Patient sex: M
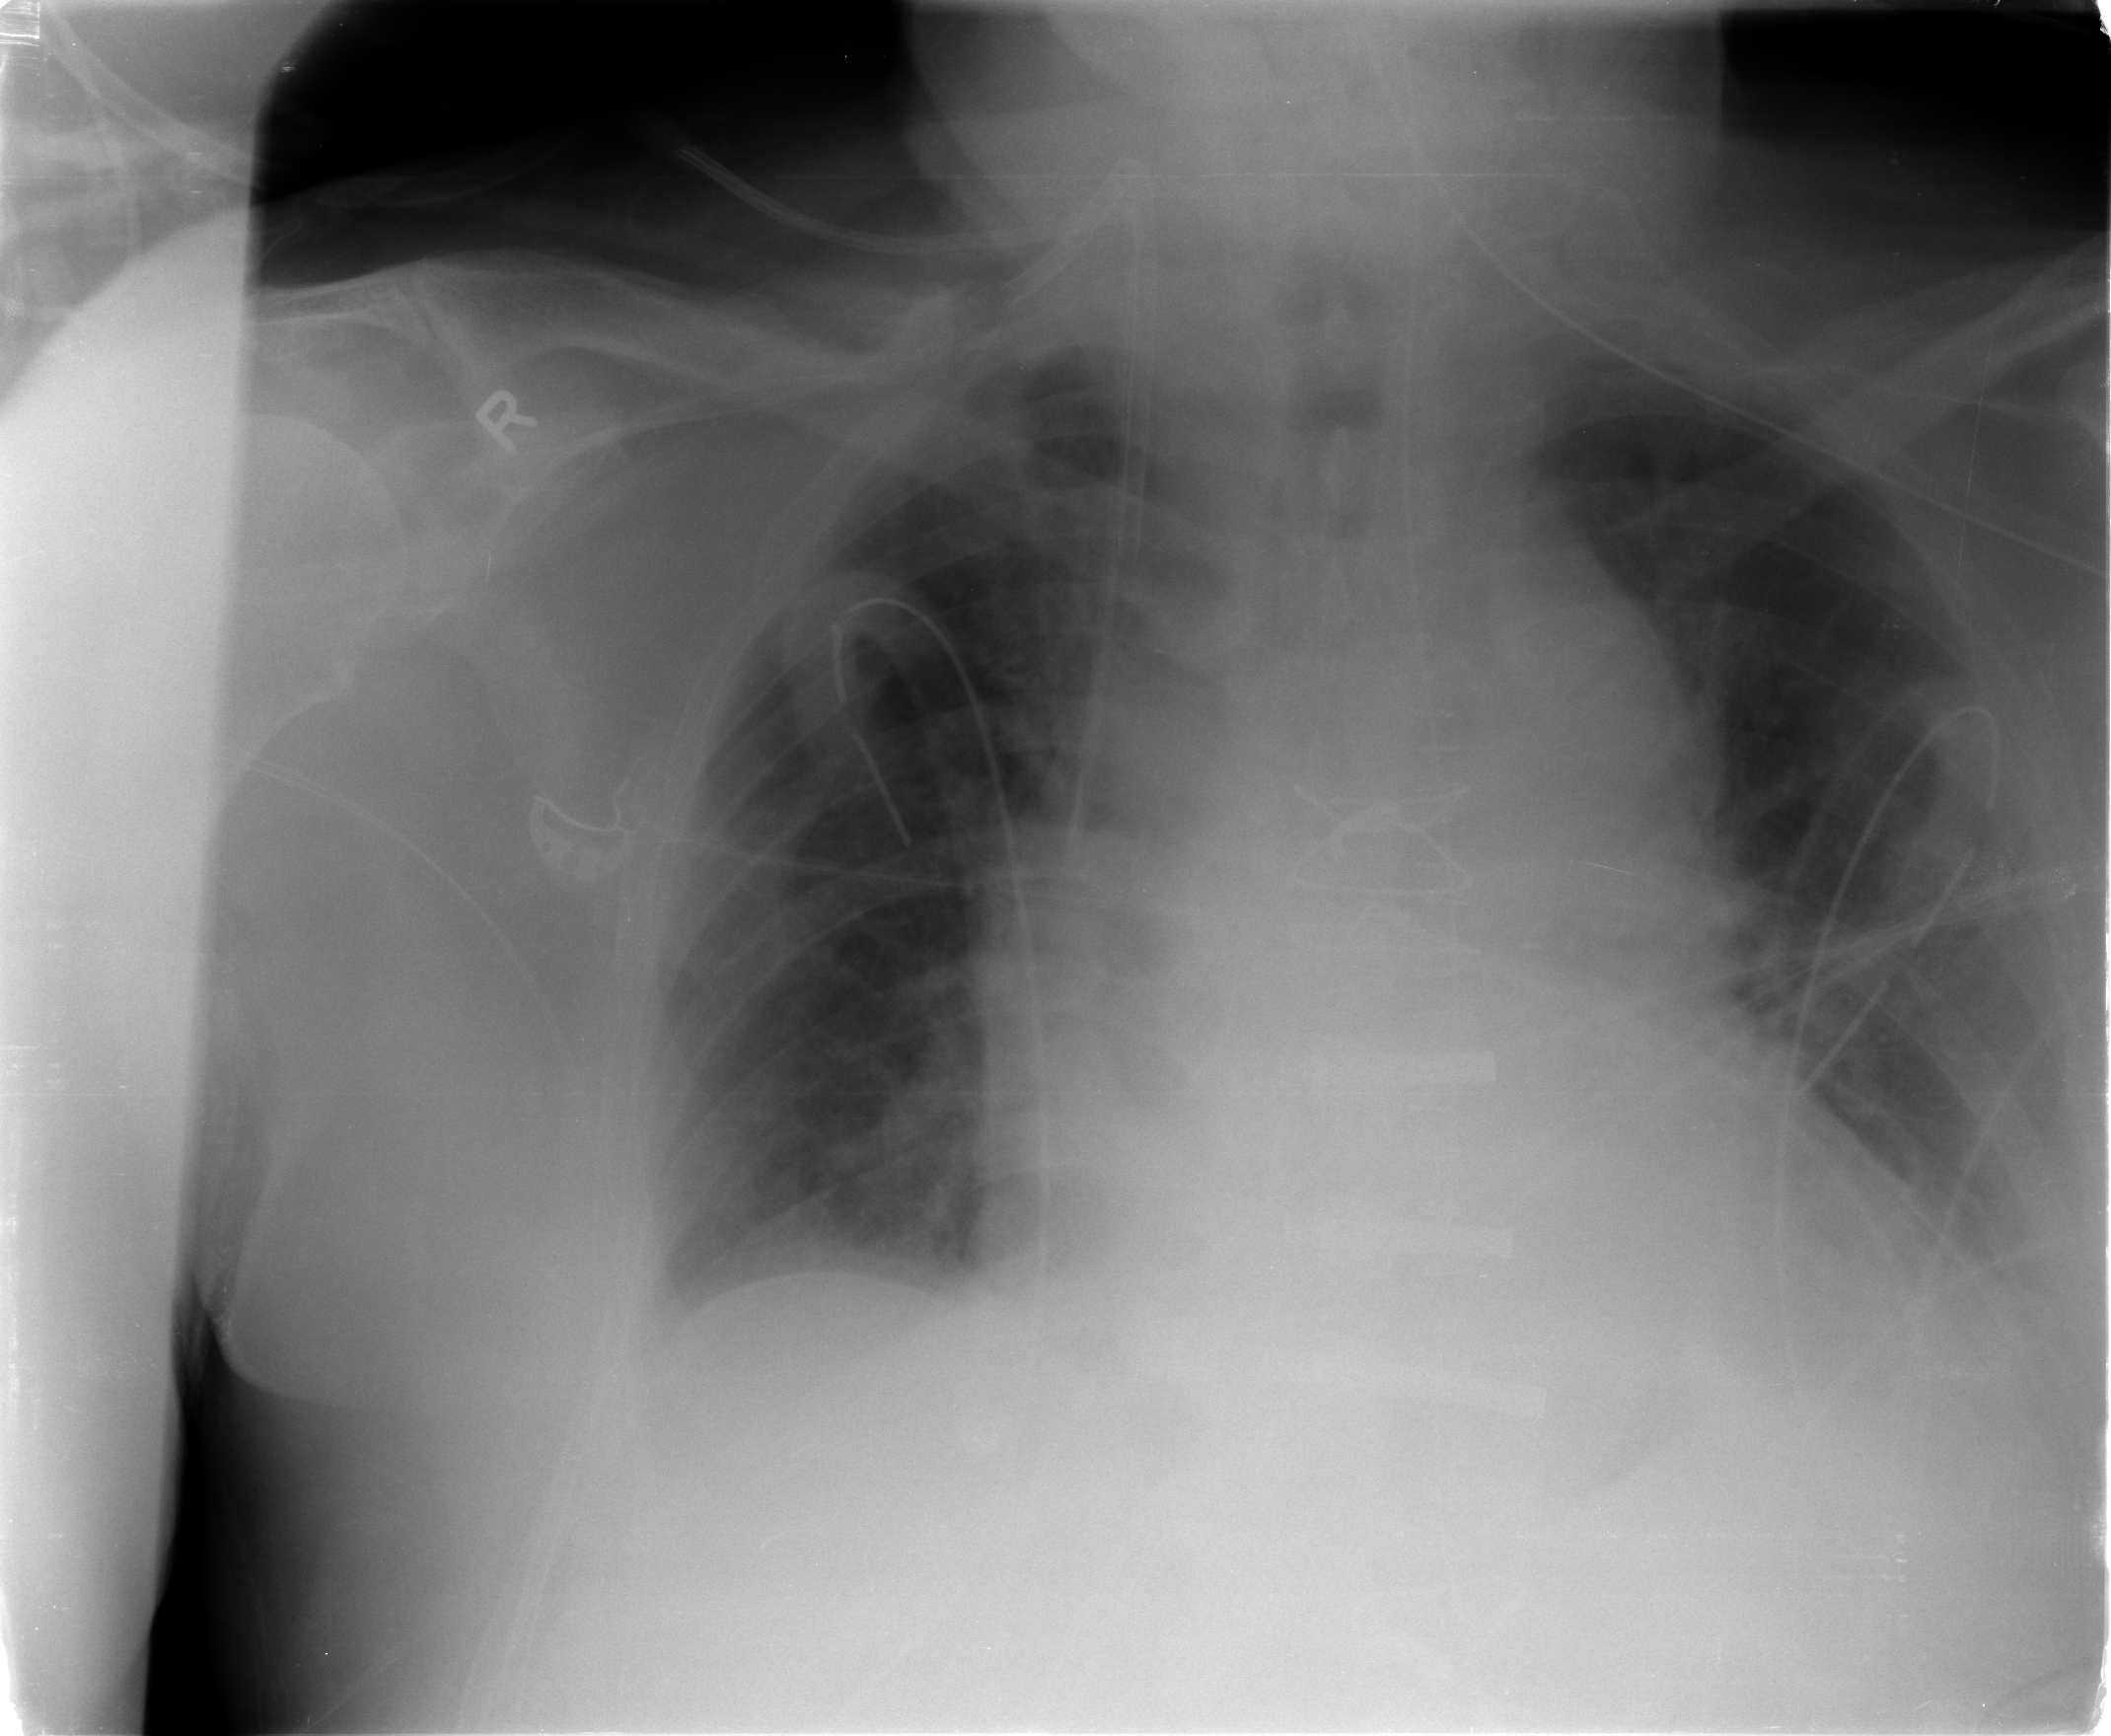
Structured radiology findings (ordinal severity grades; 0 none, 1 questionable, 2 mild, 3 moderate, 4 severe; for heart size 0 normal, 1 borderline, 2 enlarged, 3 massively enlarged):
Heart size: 0
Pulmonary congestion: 2
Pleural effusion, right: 2
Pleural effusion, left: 2
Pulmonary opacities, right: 1
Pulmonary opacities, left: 0
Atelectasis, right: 2
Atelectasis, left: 2